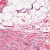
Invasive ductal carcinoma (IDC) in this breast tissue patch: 0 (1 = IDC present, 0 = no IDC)